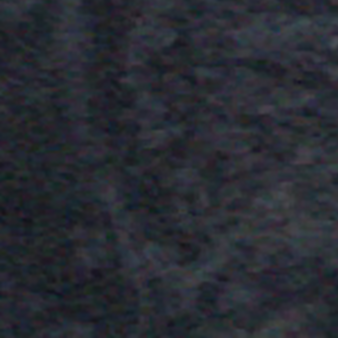
Label: other